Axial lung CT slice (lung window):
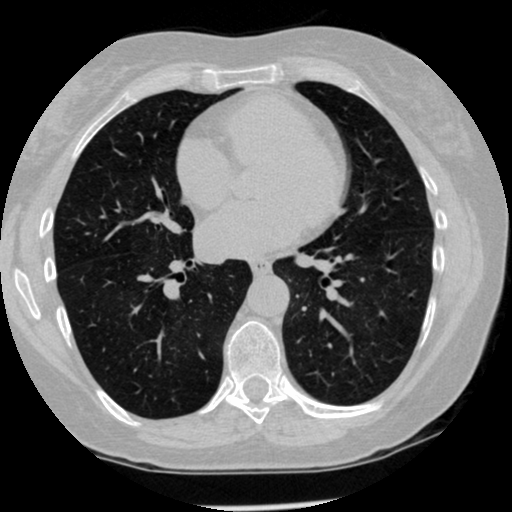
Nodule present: no